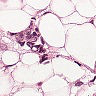
Metastatic tissue present: yes